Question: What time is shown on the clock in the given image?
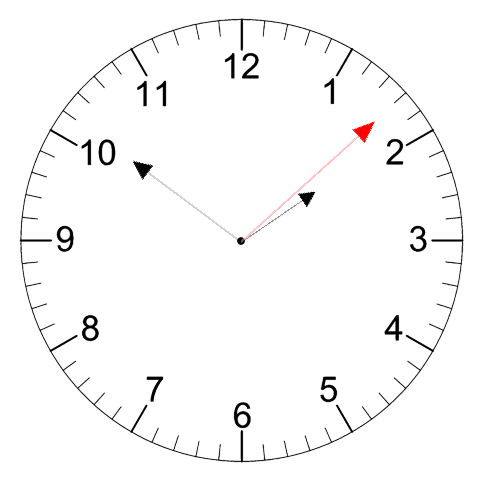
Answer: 01:51:08